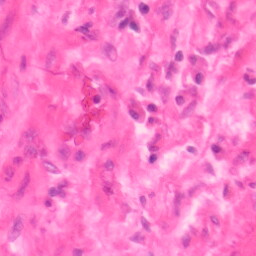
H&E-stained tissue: Colon